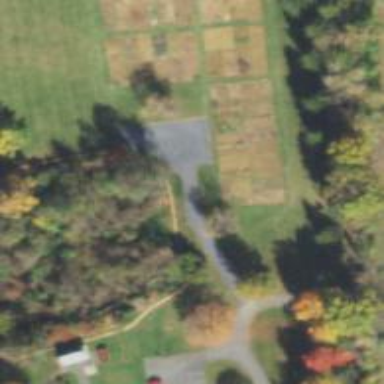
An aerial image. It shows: Community garden providing leisure land.